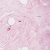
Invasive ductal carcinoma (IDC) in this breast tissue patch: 0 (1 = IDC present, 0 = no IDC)